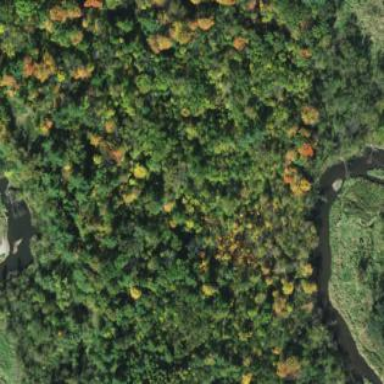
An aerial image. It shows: Forest with mixed leaf types and cycles.